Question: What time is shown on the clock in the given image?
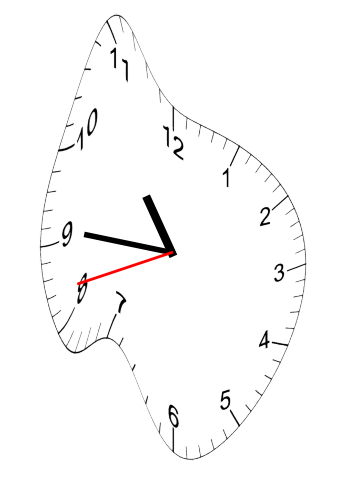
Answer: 10:45:42